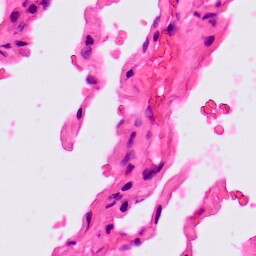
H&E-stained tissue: Lung